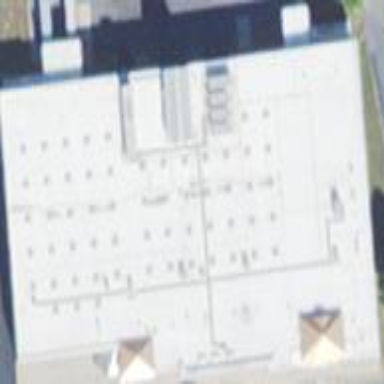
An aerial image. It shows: Supermarket located in building.